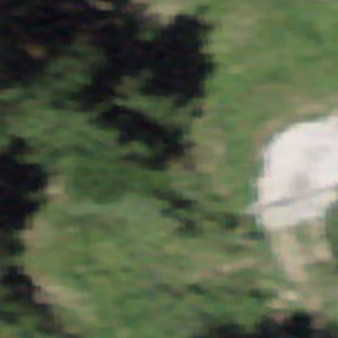
Label: other